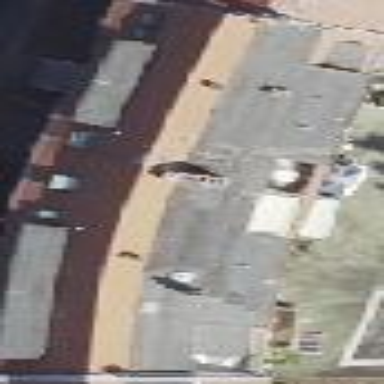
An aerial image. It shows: Gabled roof adorns the apartments building.